Platform: macOS
Application: Chrome
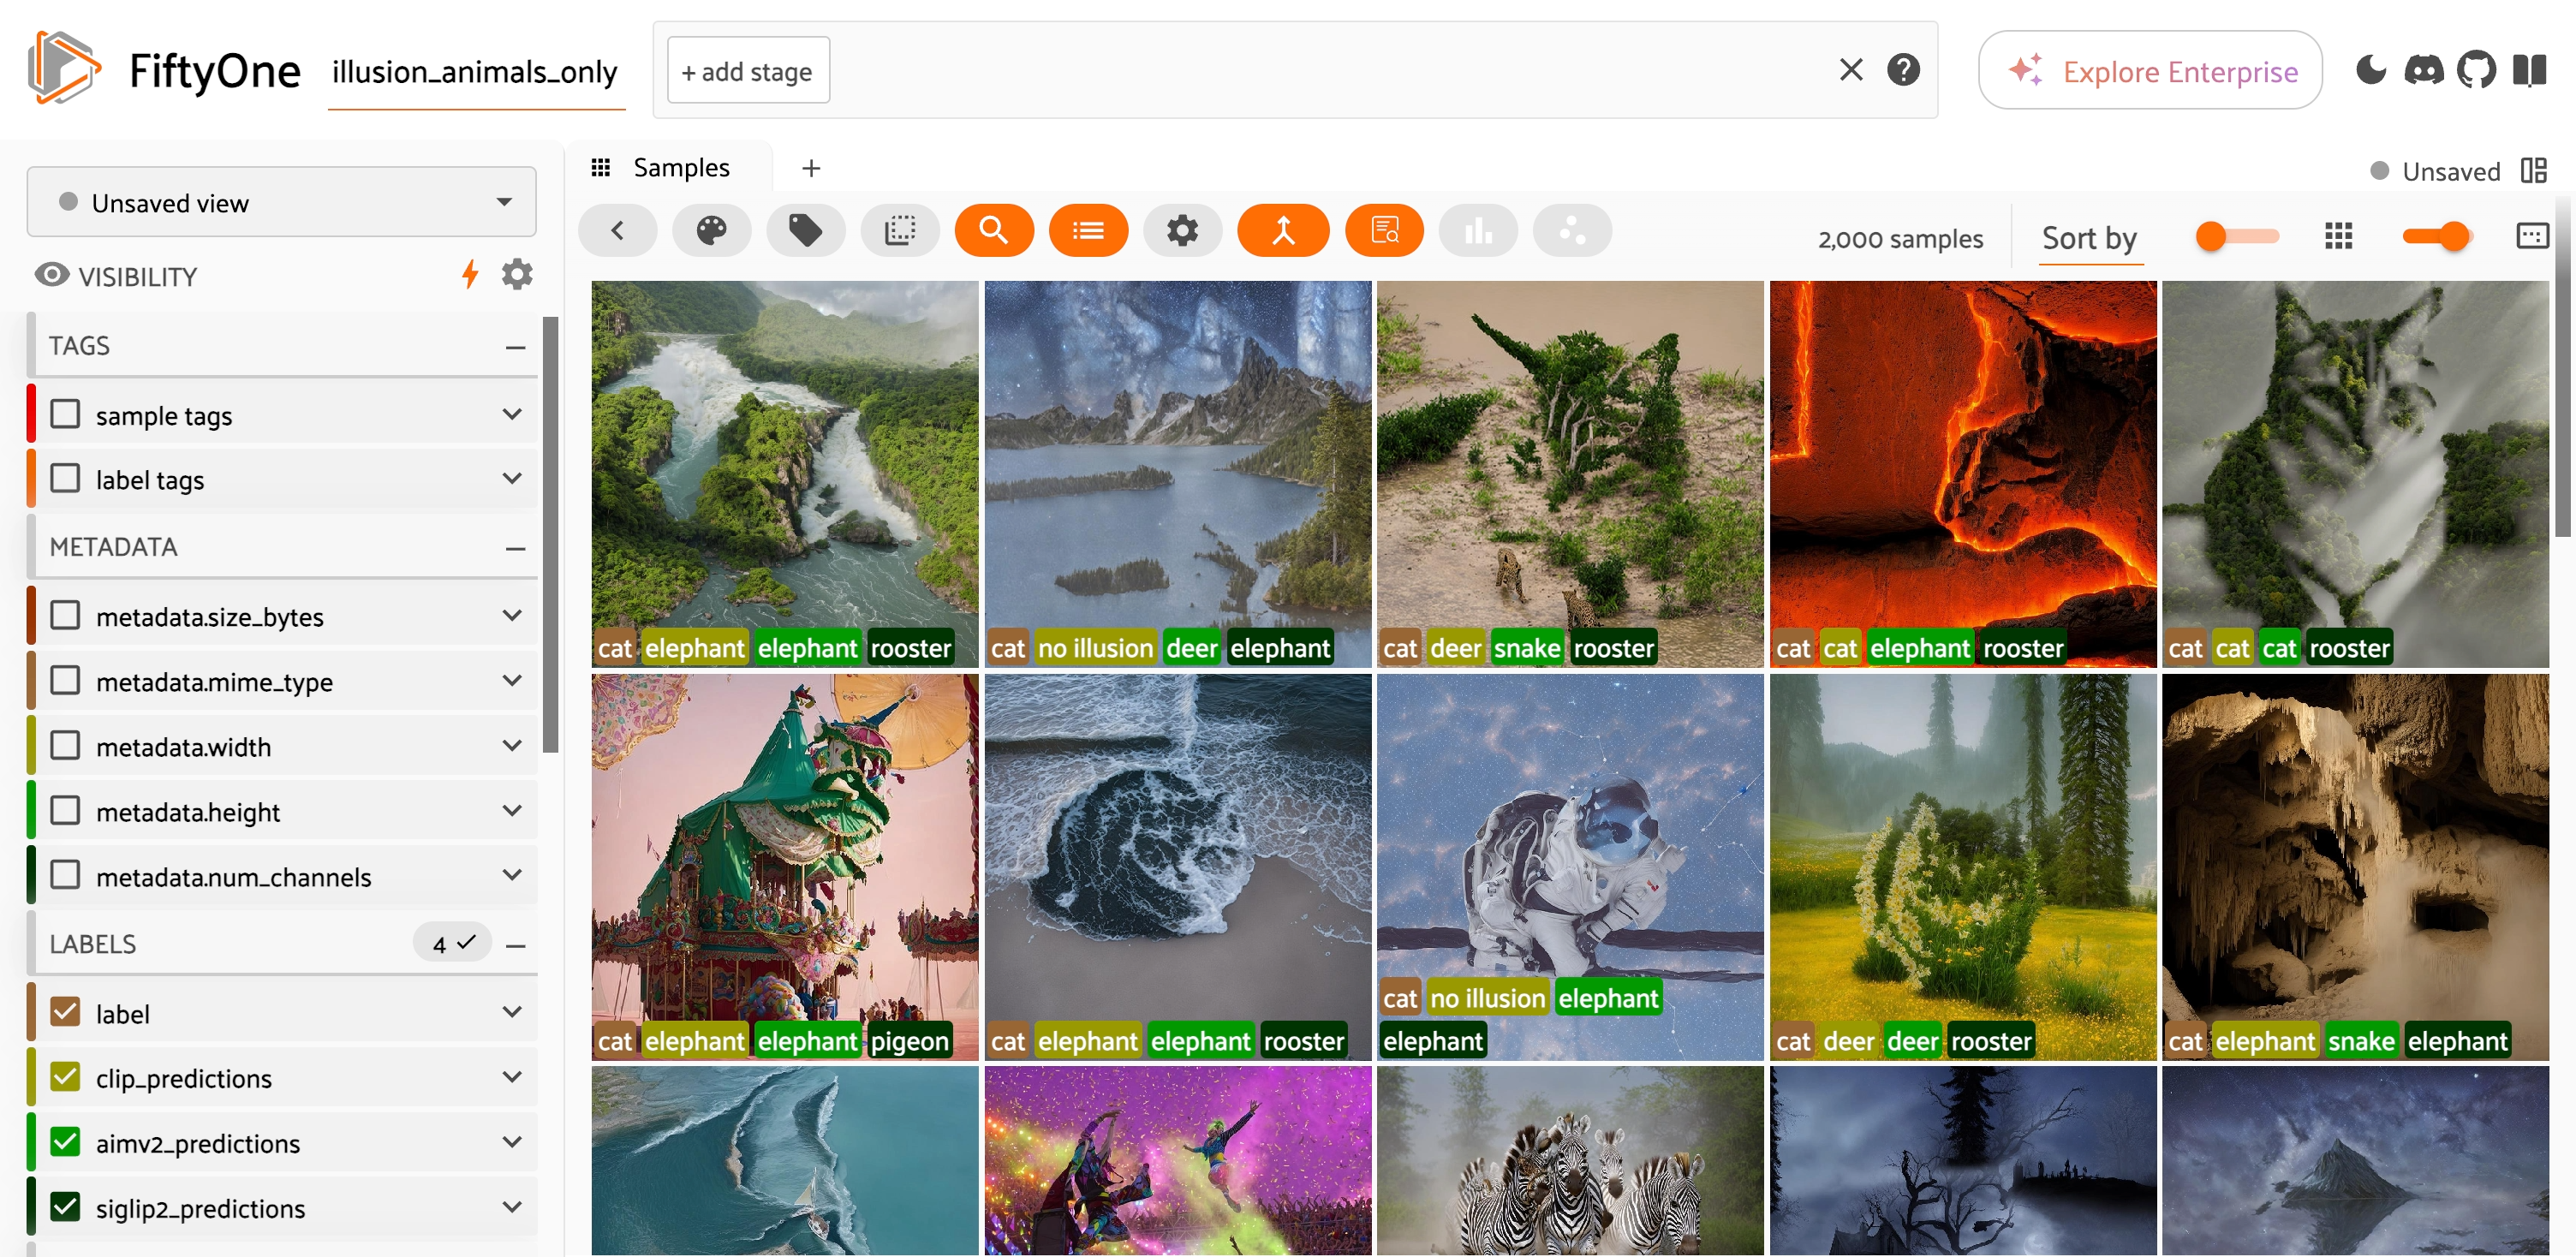
task_description: Toggle to filter mode
action_type: click
element_info: Icon
steps_since_start: 1